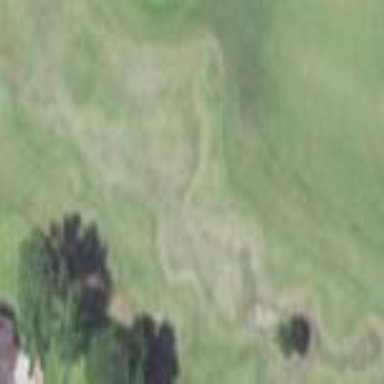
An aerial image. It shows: Golf bunker filled with sandy terrain.